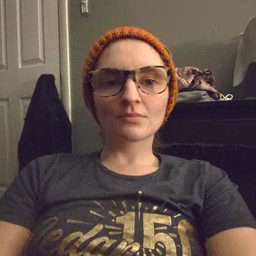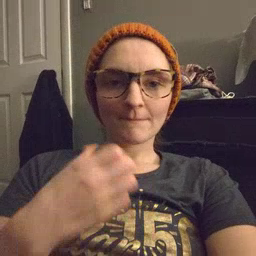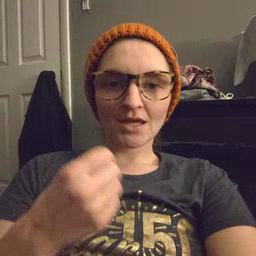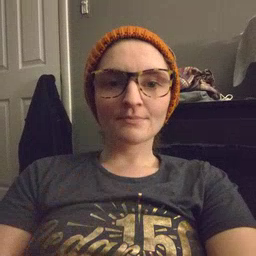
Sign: milk